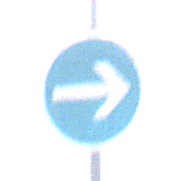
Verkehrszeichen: VorgeschriebeneFahrtrichtungHierRechts
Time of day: SunriseSunset
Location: Outdoor (Nature)
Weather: PartlyCloudy
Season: NotSpecified
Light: Natural